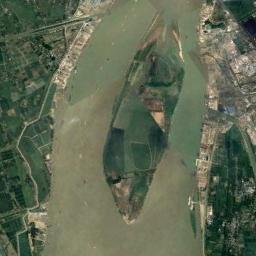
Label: island